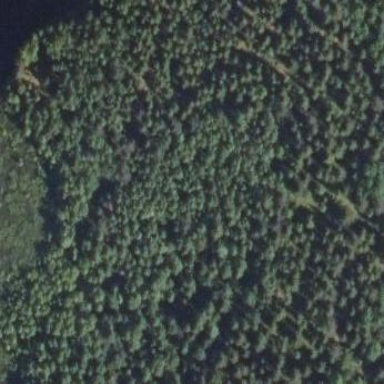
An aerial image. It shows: Woodland consisting mainly of needle-leaved trees.